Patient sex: M
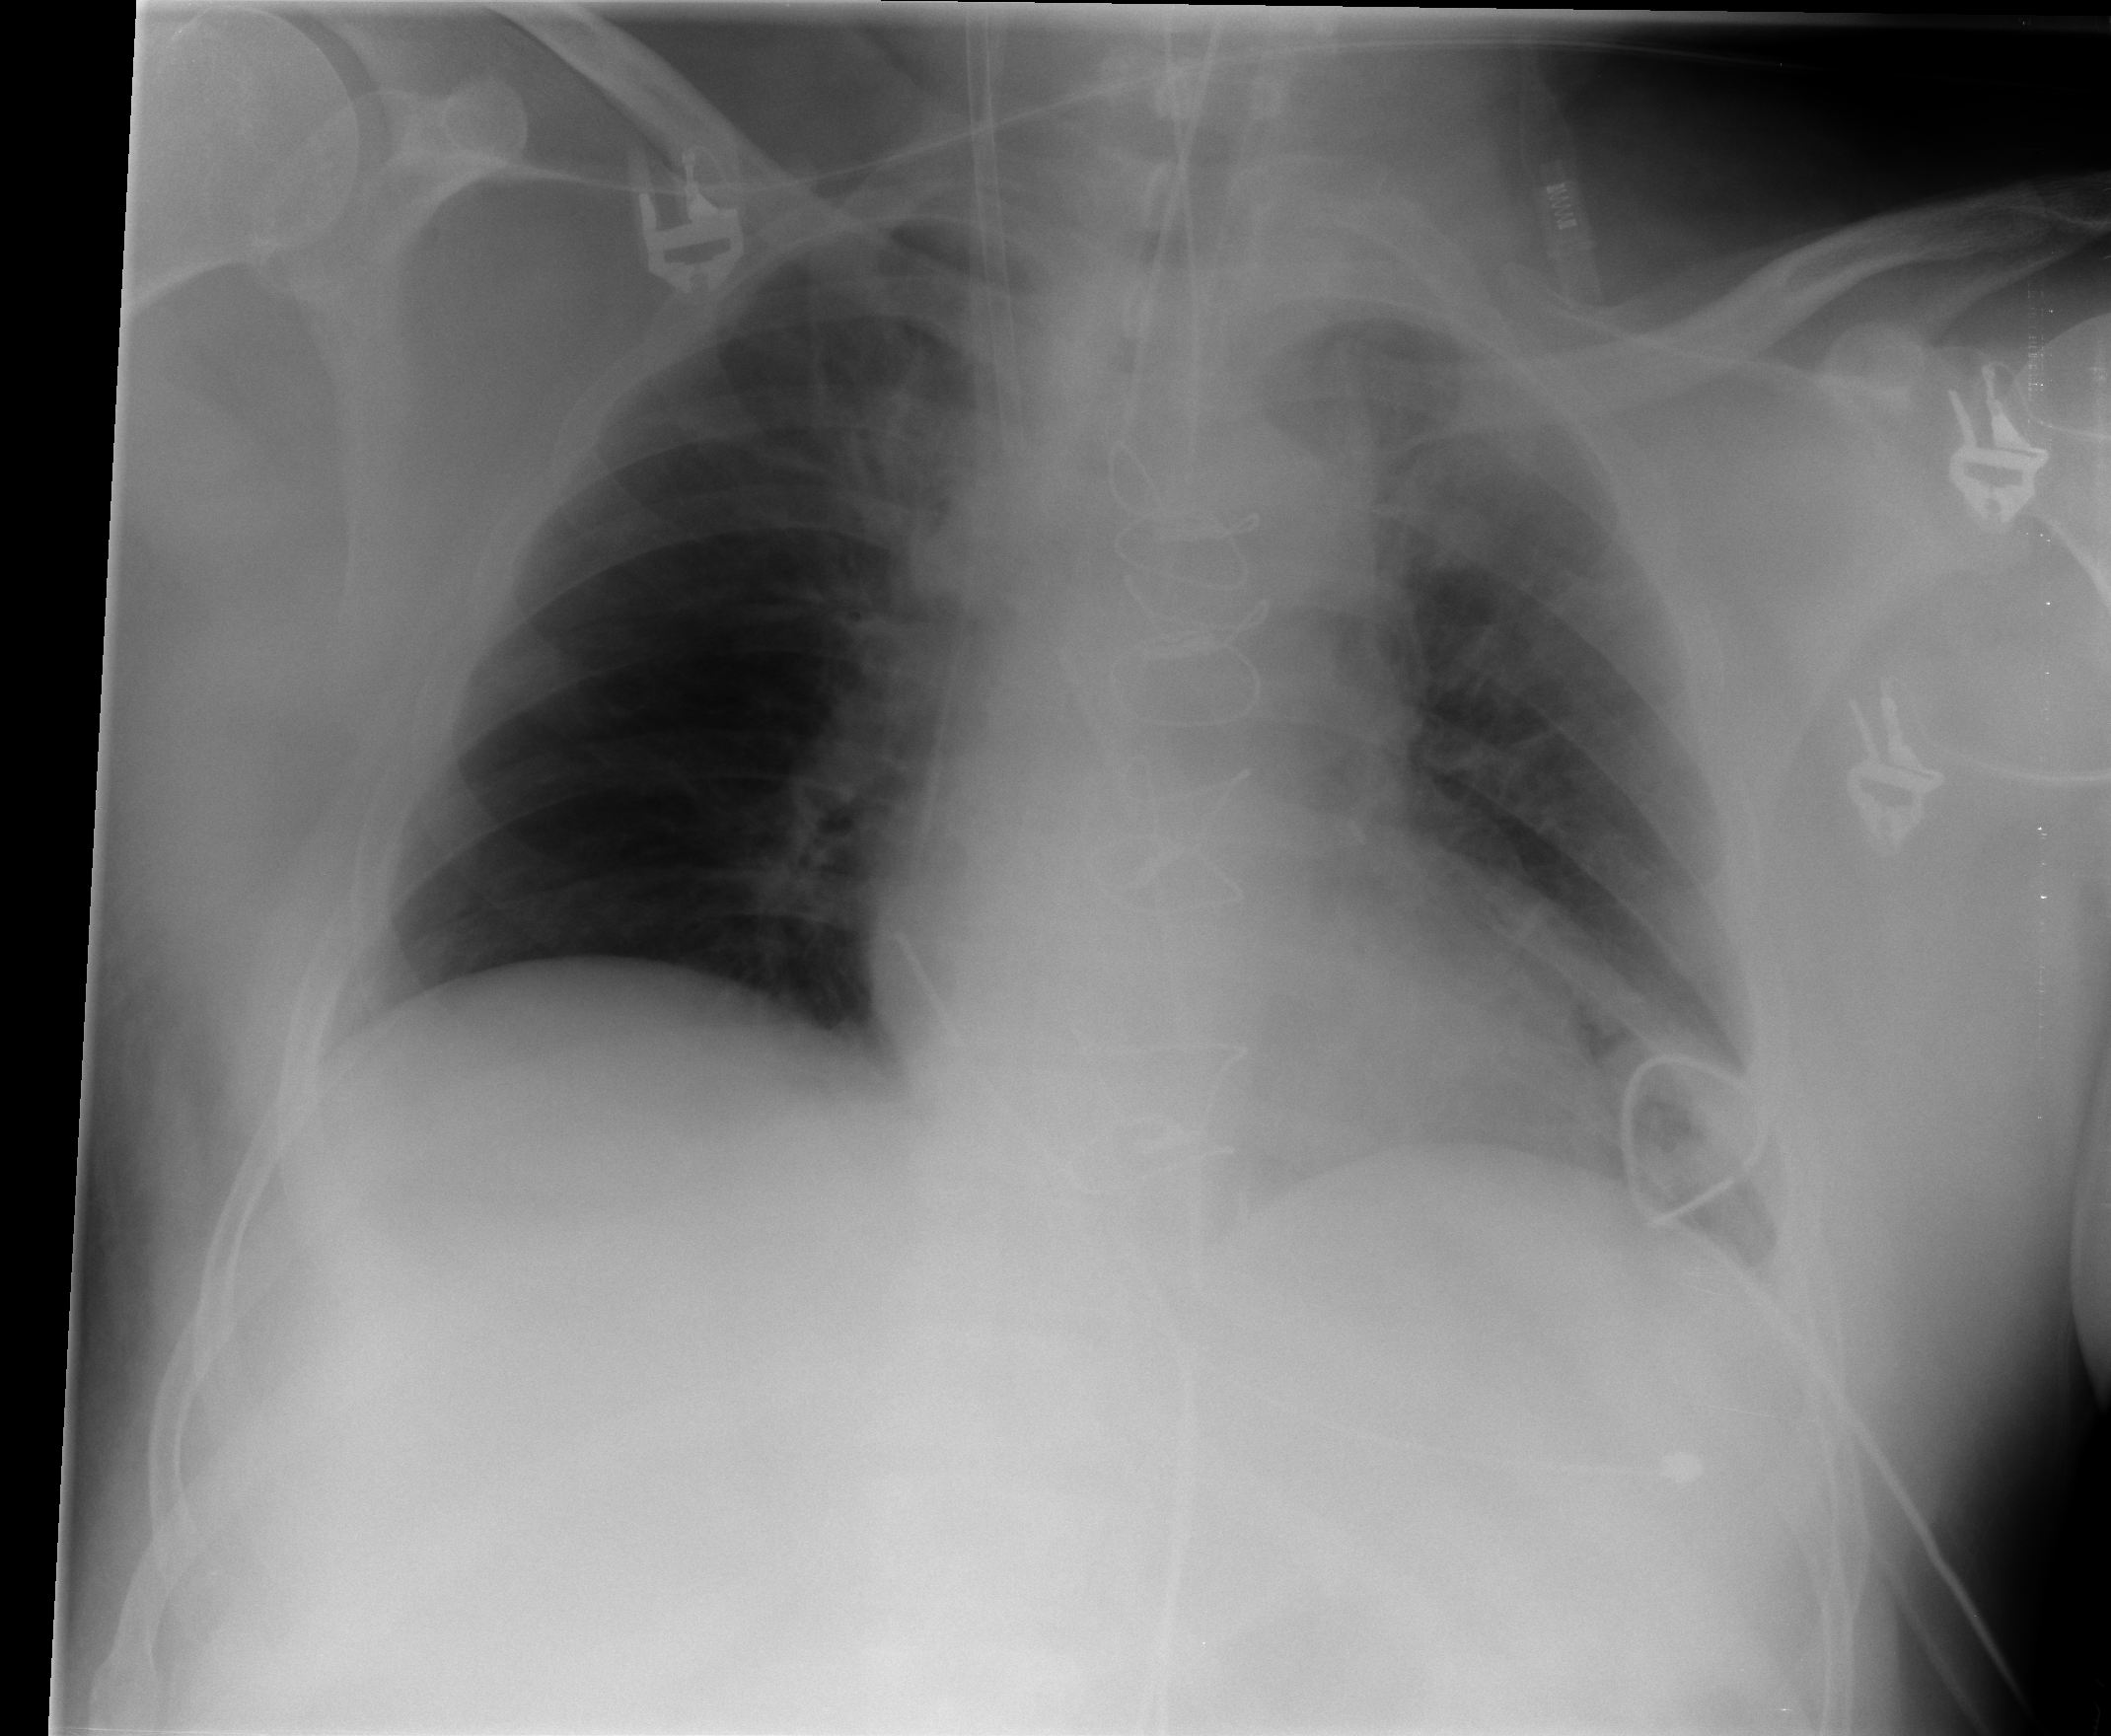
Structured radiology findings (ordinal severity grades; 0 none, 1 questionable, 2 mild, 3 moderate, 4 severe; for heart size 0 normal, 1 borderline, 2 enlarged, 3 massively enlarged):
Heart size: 0
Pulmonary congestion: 0
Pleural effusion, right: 0
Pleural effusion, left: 1
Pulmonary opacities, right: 0
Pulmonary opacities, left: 0
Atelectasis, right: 0
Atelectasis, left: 2